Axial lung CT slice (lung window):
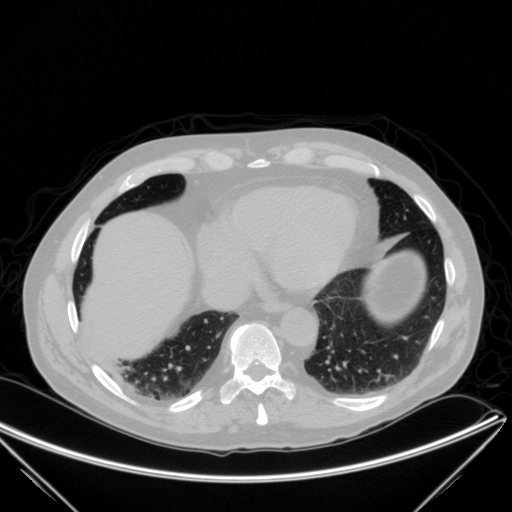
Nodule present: no